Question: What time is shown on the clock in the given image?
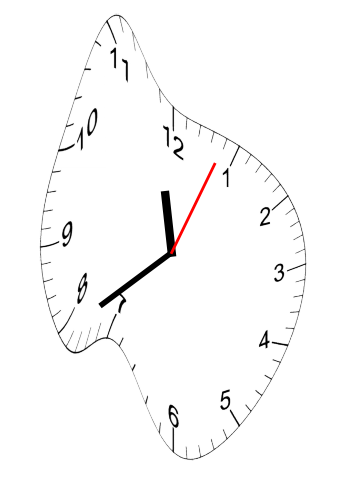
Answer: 11:39:04